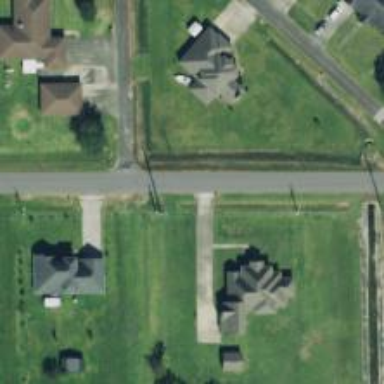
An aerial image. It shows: Residential road.